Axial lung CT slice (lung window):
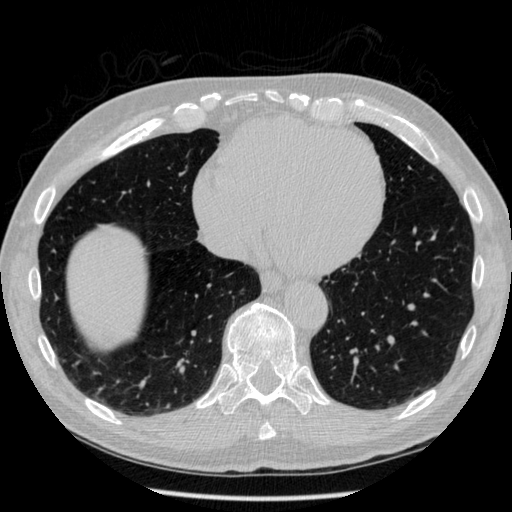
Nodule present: no